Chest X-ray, AP view. Patient: 22 years old, sex F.
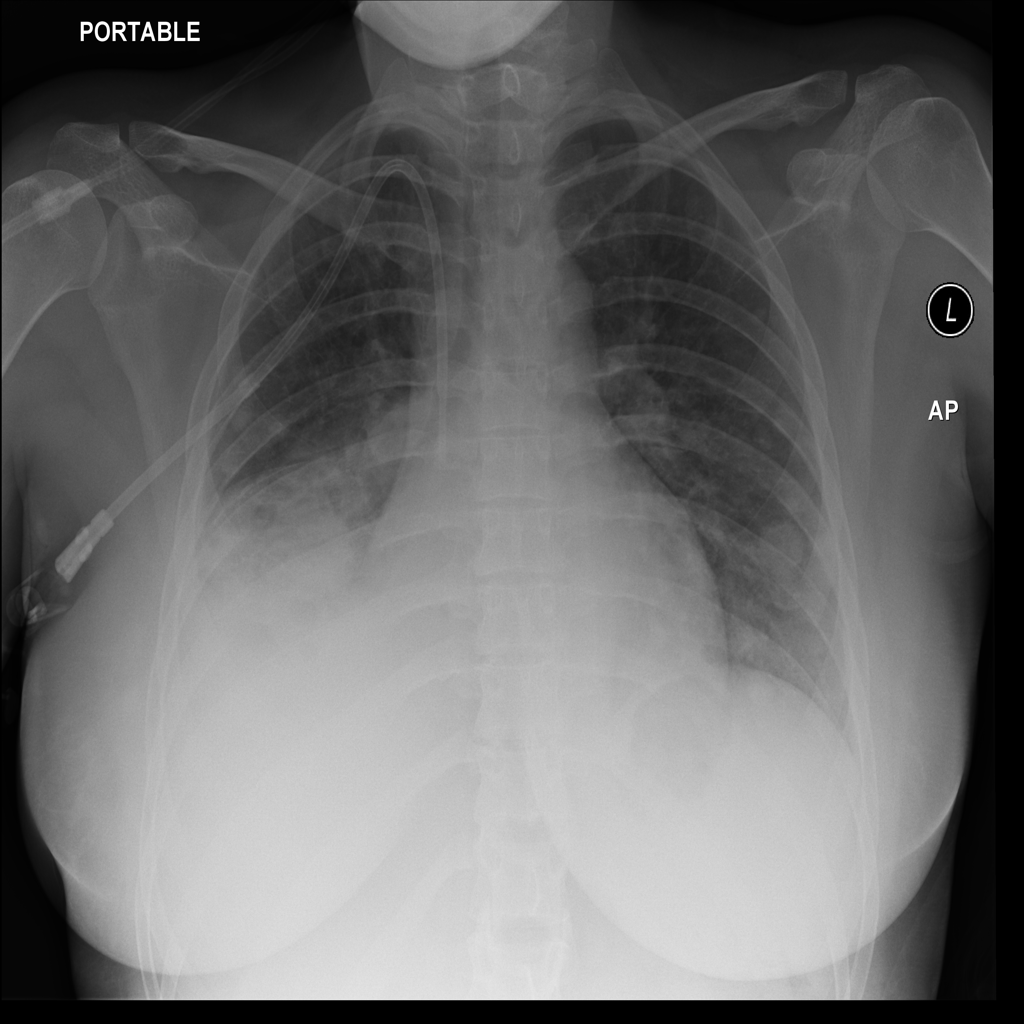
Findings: Effusion, Infiltration, Mass, Nodule